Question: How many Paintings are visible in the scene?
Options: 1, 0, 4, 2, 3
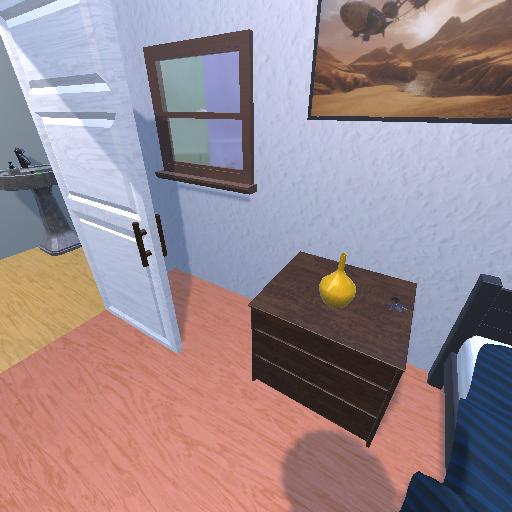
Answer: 1